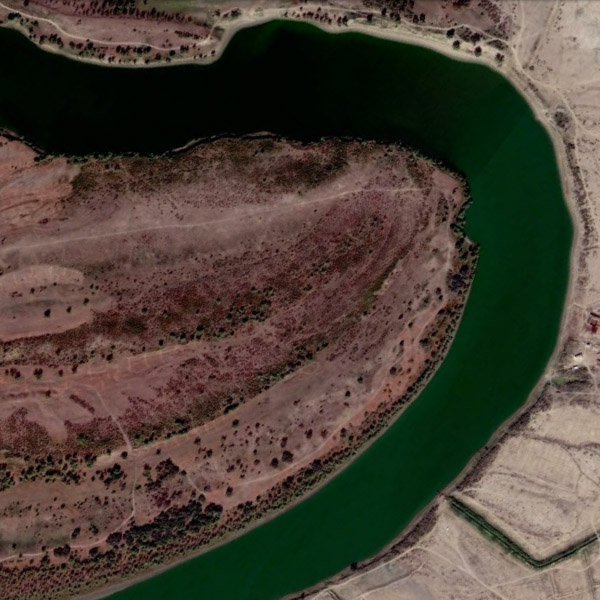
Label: River